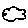
Label: cloud